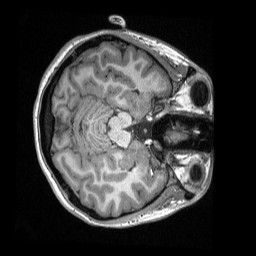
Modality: T1w
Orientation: axial
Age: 19
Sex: female
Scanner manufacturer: siemens
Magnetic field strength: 3 T
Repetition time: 2.3 s
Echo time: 0.00308 s